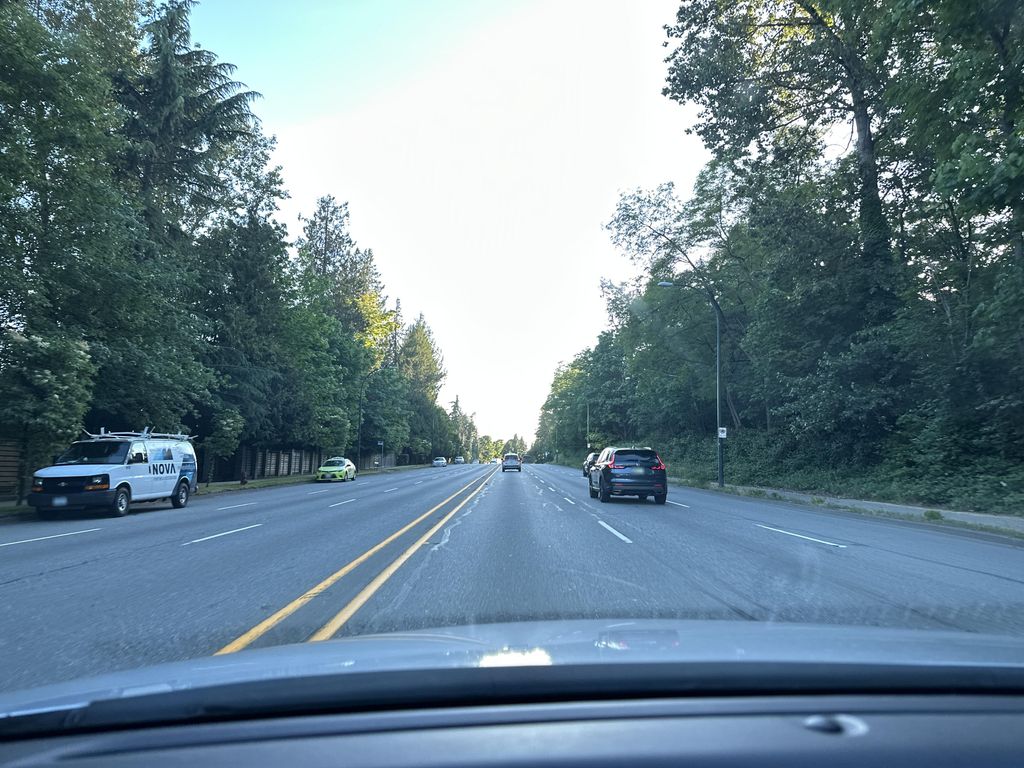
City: vancouver